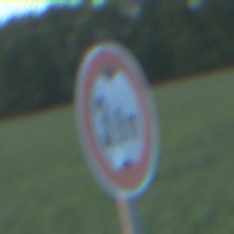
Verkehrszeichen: TatsaechlicheHoehe
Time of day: SunriseSunset
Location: Outdoor (Nature)
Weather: PartlyCloudy
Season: NotSpecified
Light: Natural